Question: In the example given the startDate doesn't validate! I've tried bumping it forward a few days, but it was still no good!

'''
<html>
<head>
<script type="application/ld+json">
{
"@context": "schema.org",
"@type": "EventReservation",
"reservationNumber": "IO12345",
"underName": "John Smith",
"reservationFor": {
"@type": "Event",
"name": "Google I/O 2013",
"startDate": "2013-05-15T08:30-08:00",
"location": "Moscone Center, 800 Howard St., San Francisco, CA 94103"
}
}
</script>
</head>
<body>
<p>
Dear John, thanks for booking your Google I/O ticket with us.
</p>
<p>
BOOKING DETAILS<br/>
Order for: John Smith<br/>
Event: Google I/O 2013<br/>
Start time: May 15th 2013 8:00am PST<br/>
Venue: Moscone Center, 800 Howard St., San Francisco, CA 94103<br/>
Reservation number: IO12345<br/>
</p>
</body>
</html>
'''
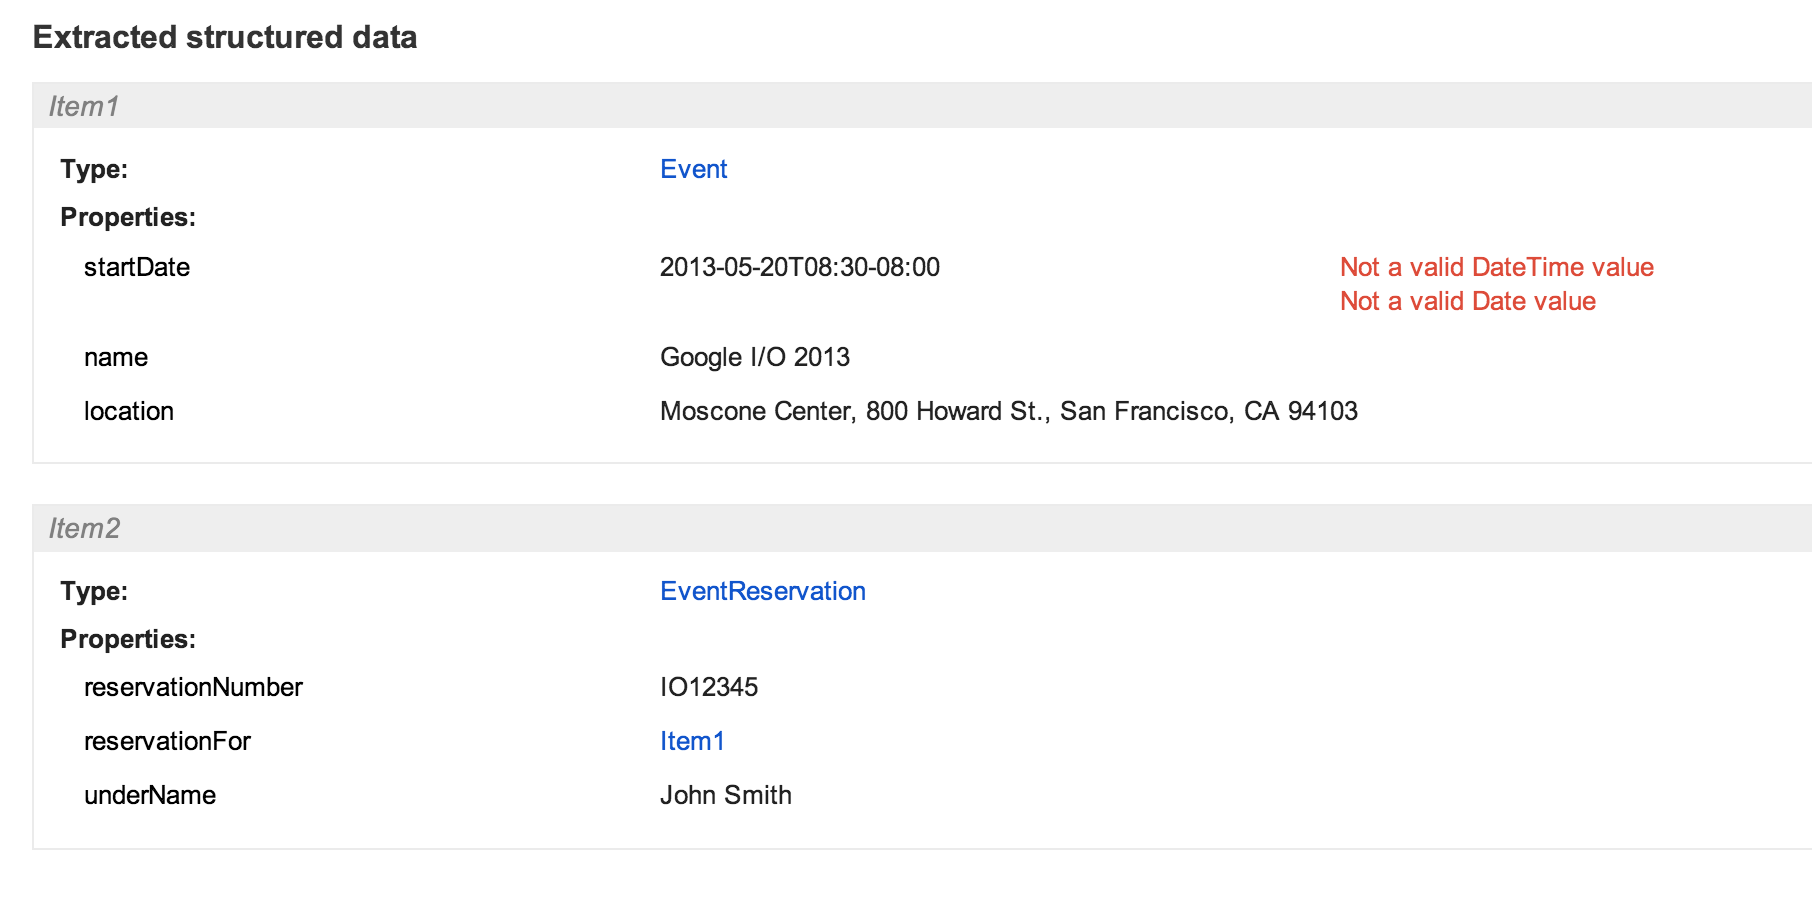
Answer: Sorry, that's a bug in the schema validator tool, we'll fix it as soon as possible.
I also checked your markup and you should add the seconds to the 'startDate' field, as in "2013-05-15T08:30:00-08:00".
Datetimes should be defined in the markup using the ISO 8601 format:
<URL>